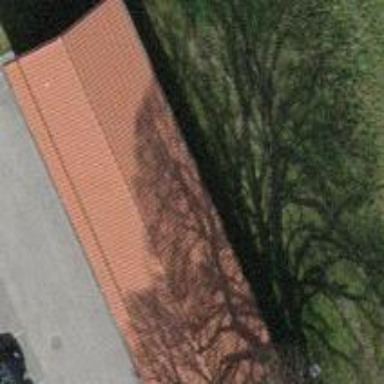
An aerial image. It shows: Garage.